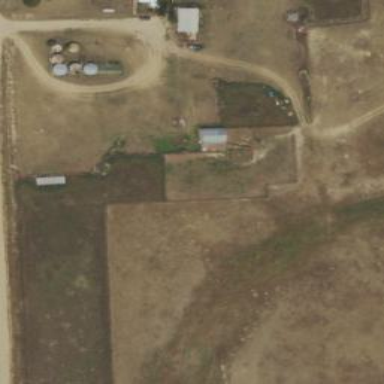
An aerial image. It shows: Farmyard area.